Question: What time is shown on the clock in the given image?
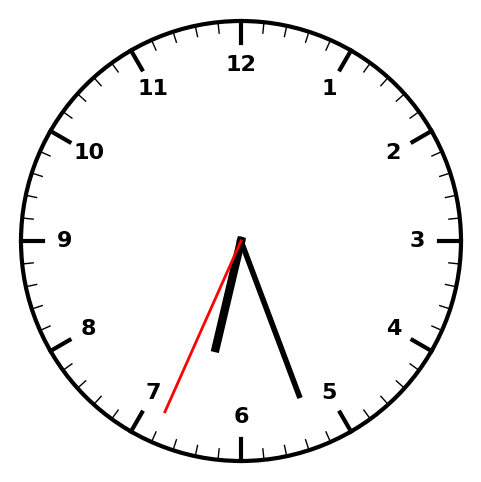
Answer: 06:26:34